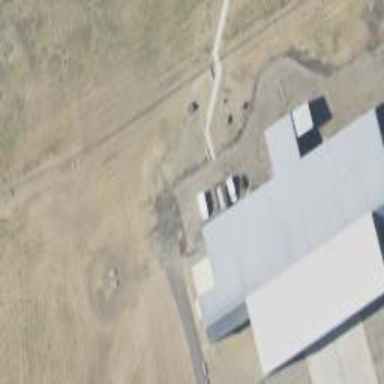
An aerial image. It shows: Hangar at the airport.